Interaction volume radius: 10 \u00c5
Interaction volume height: 25 \u00c5
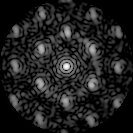
Disorder parameter: 0.4607